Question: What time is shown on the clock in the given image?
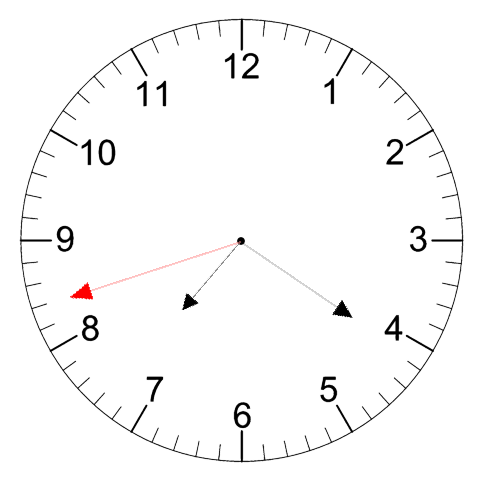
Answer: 07:20:42